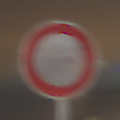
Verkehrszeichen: VerbotFahrzeugeAllerArt
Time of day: Night
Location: Outdoor (Urban)
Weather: PartlyCloudy
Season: NotSpecified
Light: Artificial